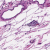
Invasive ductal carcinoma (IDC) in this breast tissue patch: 0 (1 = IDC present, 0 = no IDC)